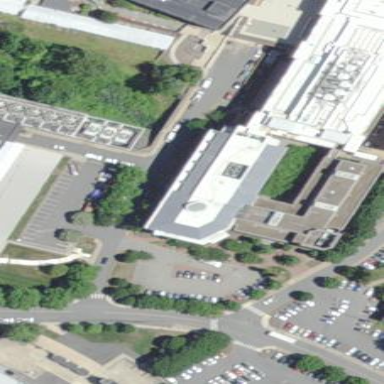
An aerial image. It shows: University building.